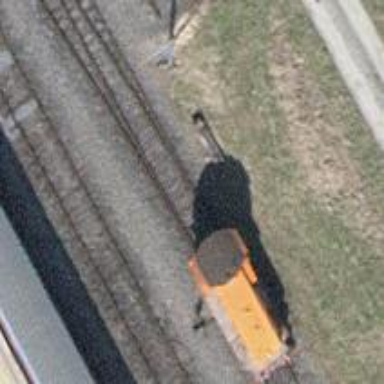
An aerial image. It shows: Single-track railway yard.